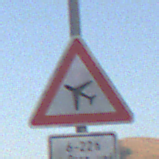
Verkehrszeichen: FlugbetriebRechts
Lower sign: ZeitangabenMitBeschraenkungAufWochentage4
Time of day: SunriseSunset
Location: Outdoor (Nature)
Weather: Clear
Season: NotSpecified
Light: Natural